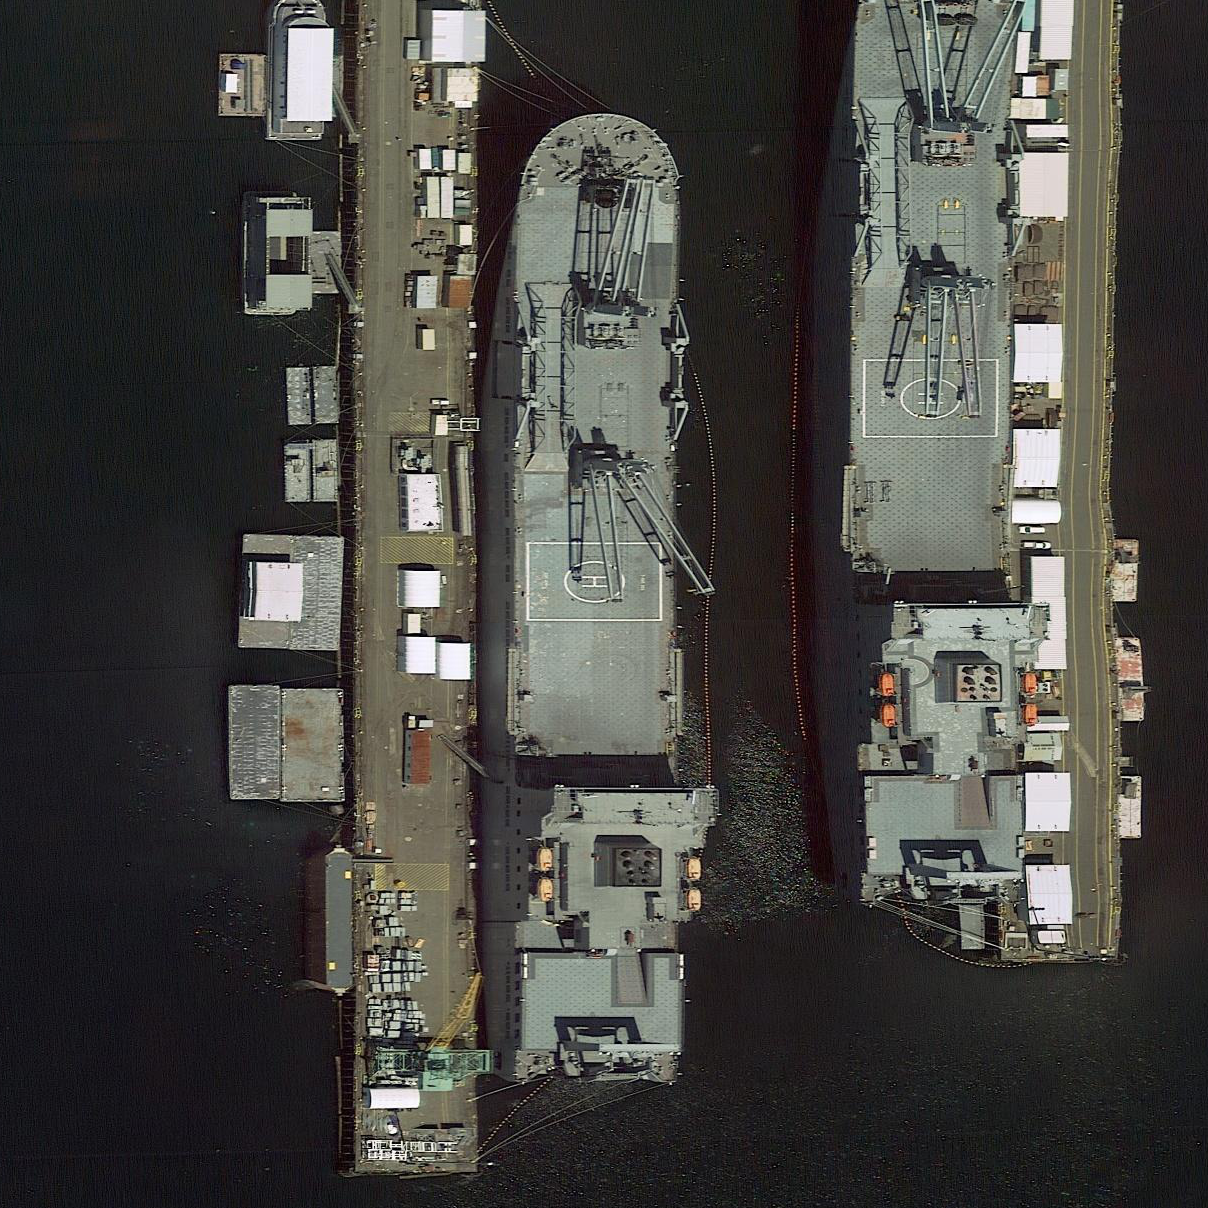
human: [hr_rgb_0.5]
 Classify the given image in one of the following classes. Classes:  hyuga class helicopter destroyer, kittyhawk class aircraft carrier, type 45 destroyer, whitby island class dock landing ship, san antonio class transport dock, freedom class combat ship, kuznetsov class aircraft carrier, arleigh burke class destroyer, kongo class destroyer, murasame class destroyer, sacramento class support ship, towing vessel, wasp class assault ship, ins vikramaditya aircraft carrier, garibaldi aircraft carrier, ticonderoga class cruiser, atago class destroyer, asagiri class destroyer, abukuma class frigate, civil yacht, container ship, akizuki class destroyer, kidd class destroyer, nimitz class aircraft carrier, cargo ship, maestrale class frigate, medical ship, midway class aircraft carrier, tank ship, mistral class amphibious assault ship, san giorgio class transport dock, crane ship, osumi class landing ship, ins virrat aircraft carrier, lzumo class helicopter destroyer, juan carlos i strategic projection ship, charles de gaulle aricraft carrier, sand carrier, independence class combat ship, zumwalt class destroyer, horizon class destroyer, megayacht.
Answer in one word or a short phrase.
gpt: Crane ship